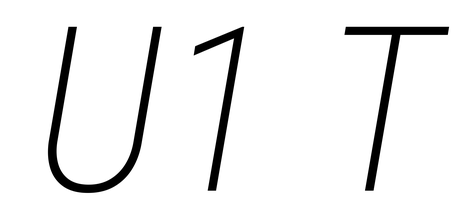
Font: Roboto-Italic_Condensed_ExtraLight_Italic